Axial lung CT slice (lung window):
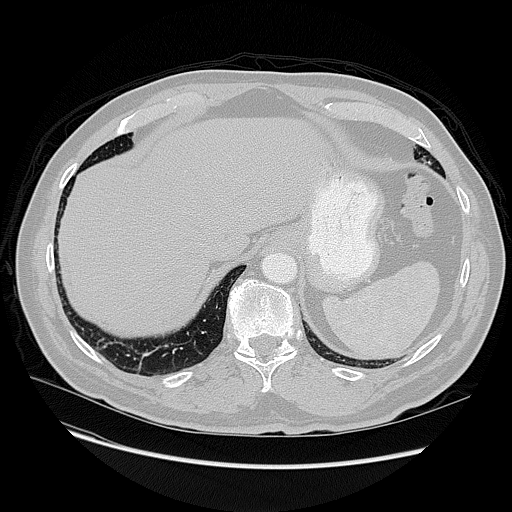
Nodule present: no